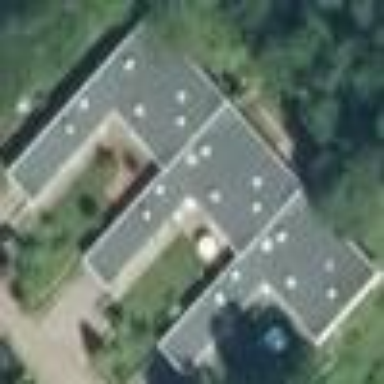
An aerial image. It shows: Terrace building.